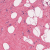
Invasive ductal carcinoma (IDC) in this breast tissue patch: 0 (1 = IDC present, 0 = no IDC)